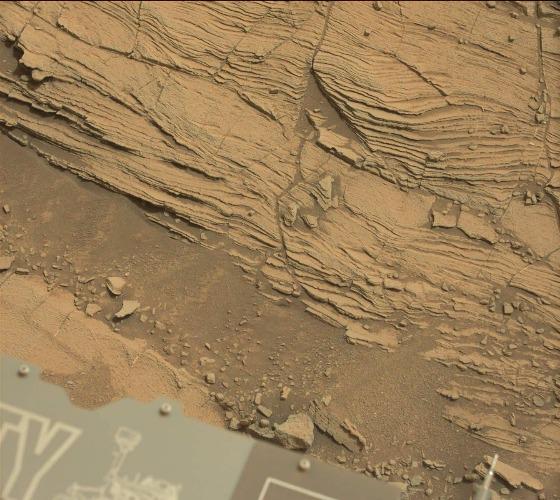
Terrain classes present: Background, Bedrock, Gravel / Sand / Soil, Rock